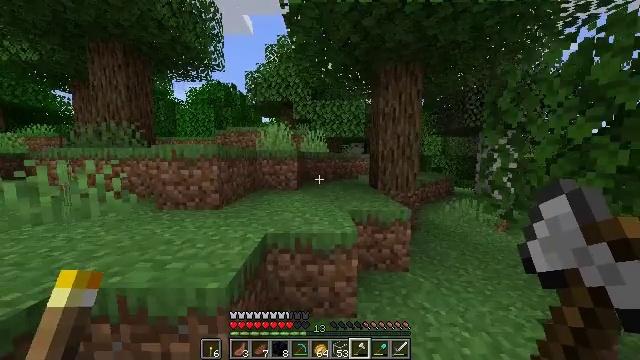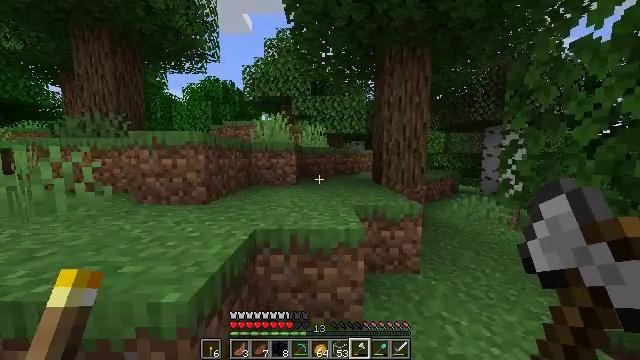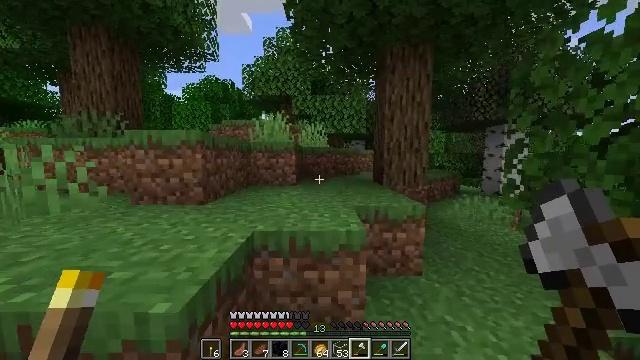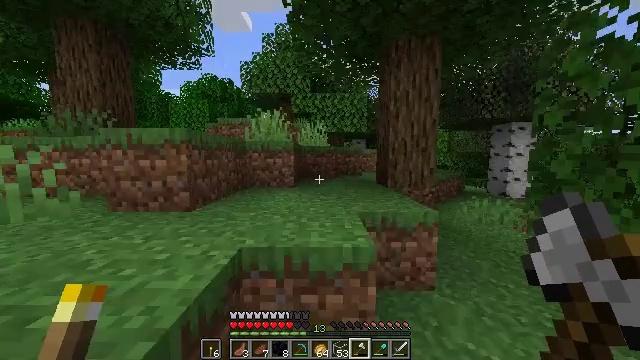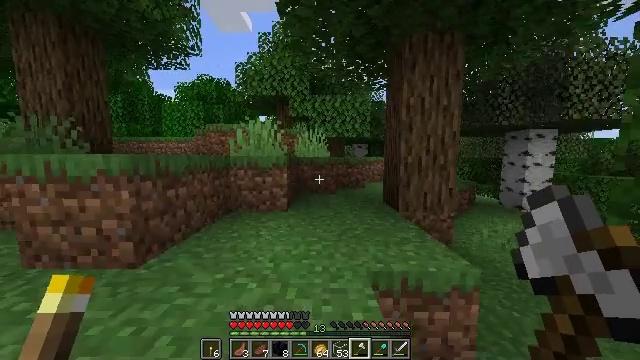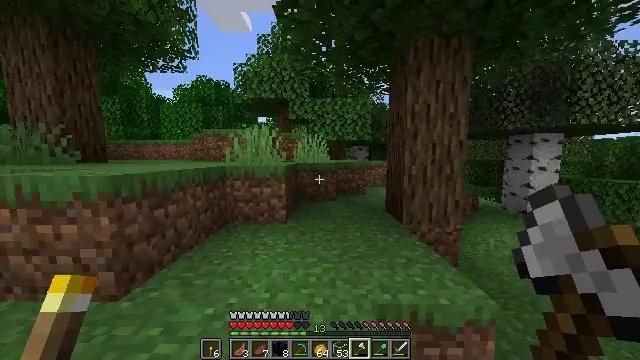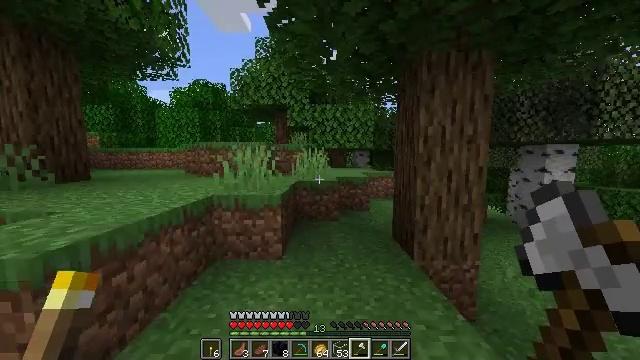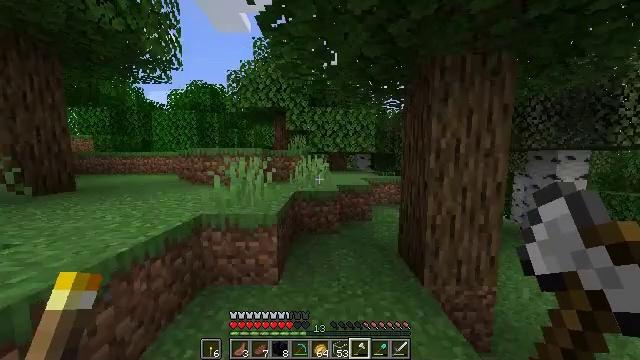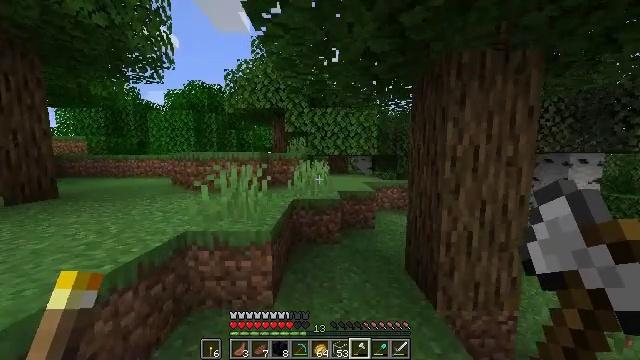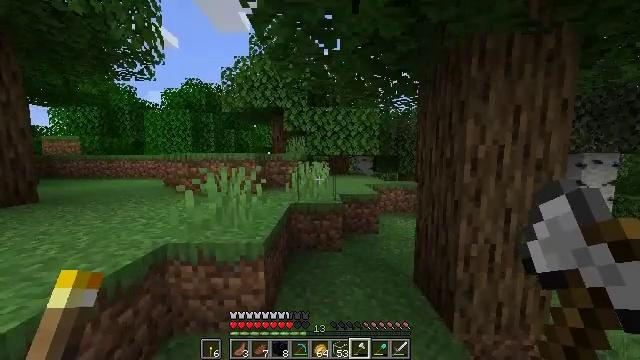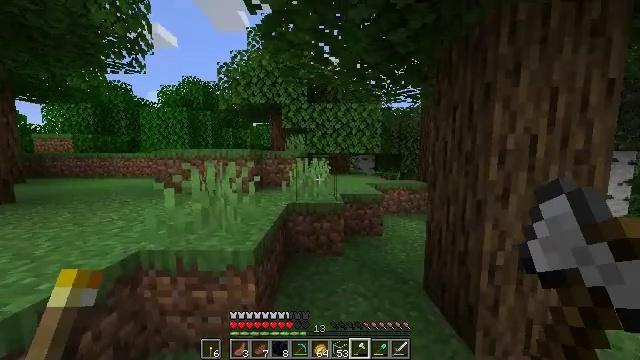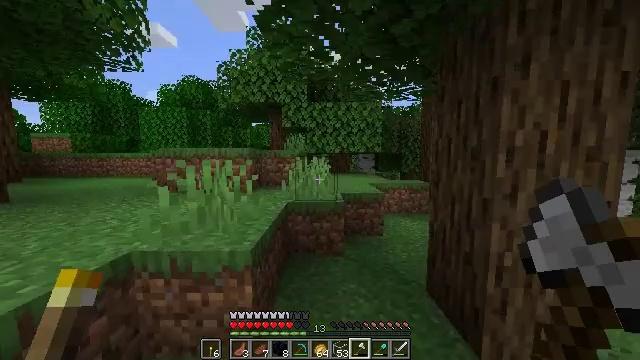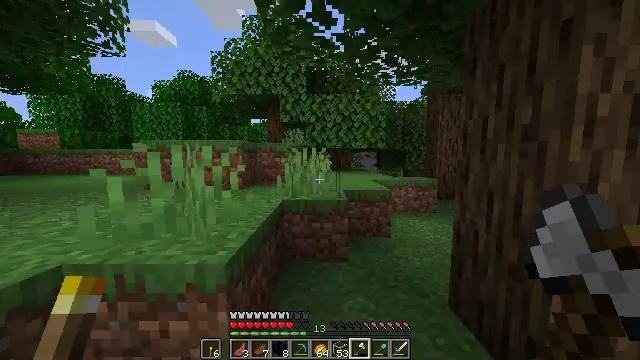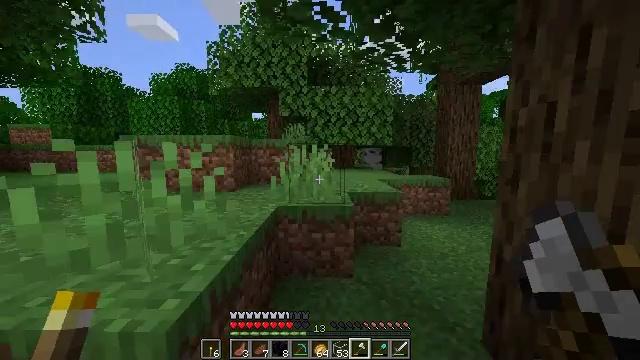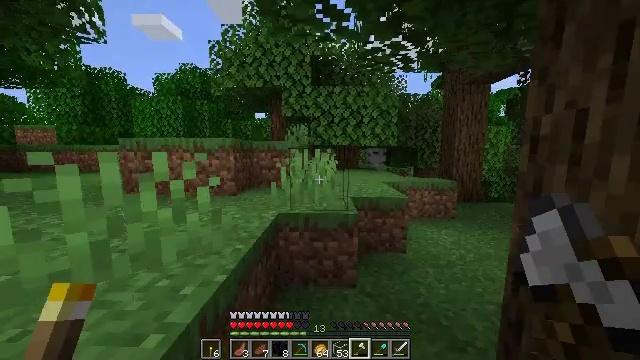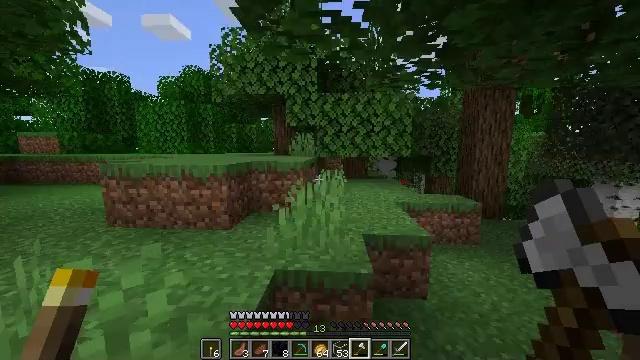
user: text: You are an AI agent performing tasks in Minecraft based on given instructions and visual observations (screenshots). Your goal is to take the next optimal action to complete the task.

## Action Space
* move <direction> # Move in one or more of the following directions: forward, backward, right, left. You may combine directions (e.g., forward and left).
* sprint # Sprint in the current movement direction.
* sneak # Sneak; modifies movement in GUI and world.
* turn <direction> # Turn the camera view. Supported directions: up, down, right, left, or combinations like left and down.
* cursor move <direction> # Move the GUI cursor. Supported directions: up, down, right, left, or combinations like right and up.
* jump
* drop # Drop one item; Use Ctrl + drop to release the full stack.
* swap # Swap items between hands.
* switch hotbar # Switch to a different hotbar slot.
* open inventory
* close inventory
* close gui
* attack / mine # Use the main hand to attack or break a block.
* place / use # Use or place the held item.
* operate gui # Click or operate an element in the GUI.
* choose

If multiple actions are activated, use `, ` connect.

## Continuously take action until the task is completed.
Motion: motion action
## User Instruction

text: Mine the sugar cane near rivers.
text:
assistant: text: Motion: move forward, jump
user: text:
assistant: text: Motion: move forward, sprint, jump
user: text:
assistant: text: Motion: move forward, sprint, jump
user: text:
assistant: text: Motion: move forward, sprint, jump
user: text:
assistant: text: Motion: move forward, sprint, jump
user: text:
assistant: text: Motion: move forward, jump
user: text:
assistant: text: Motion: move forward, jump
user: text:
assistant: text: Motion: move forward, jump
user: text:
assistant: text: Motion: move forward, jump
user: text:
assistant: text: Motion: move forward, jump
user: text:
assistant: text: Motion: move forward, jump
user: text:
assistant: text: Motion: move forward, jump
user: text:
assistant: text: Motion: move forward, sprint, jump
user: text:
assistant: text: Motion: move forward, sprint, jump
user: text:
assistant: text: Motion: move forward, sprint, turn left, jump
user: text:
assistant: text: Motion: move forward, sprint, turn left, jump
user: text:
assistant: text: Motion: move forward, turn left, jump
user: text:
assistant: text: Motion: move forward, jump
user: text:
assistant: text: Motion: move forward, jump
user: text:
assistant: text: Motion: move forward, jump
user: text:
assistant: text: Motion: move forward
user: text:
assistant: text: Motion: move forward
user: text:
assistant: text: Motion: move forward
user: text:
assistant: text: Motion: move forward
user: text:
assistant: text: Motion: move forward
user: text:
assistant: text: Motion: move forward
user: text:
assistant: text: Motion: move forward
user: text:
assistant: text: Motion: move forward
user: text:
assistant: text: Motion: move forward, jump
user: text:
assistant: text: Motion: move forward, turn left, jump